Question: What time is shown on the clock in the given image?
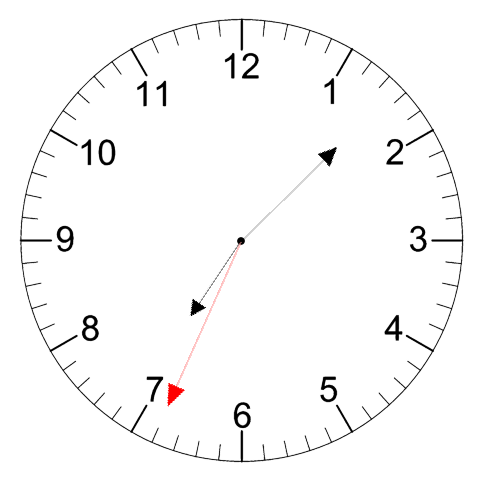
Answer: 07:07:34